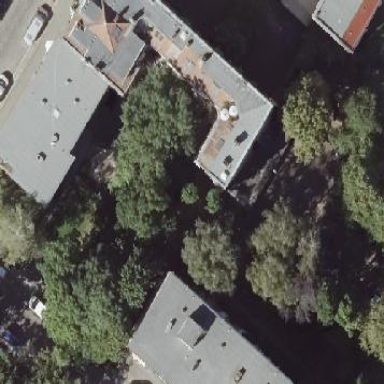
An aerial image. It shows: Residential building with unique double saltbox roof shape.